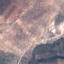
Land use / land cover: PermanentCrop